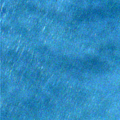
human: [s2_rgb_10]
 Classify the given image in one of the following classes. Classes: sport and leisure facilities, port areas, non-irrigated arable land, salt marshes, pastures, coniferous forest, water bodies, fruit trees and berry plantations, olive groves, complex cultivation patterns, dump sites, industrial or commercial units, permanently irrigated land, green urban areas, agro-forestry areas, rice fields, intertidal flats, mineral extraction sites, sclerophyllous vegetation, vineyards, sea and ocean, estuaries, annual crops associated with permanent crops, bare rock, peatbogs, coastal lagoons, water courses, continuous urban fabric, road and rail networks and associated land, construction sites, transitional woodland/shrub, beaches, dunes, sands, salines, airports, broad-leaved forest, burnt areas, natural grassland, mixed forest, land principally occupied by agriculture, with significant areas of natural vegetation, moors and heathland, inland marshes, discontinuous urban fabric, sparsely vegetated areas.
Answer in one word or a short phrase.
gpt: sea and ocean